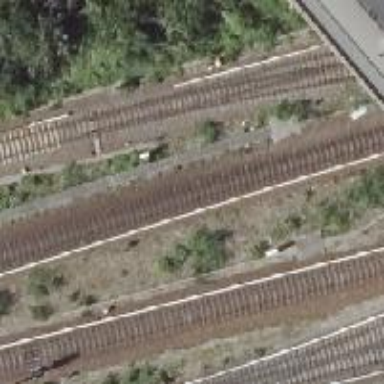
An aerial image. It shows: Light rail railway line with electrified rails.